Question: I'm using the Facebook PHP integration with CodeIgniter.
I have a problem where I click on the login link, it brings me to the Facebook login, I log in successfully, and when it redirects back to my page, none of the Facebook information has come through. Then if I click the login link again, it immediately logs me in without the need for the Facebook login form. If I were to refresh the page instead of clicking the login link the second time, the Facebook information still wouldn't show.
I feel that it's something to do with the session.
'''
$facebook = $this->facebook;
$user = $facebook->getUser();
'''
is always 0 until I click the login link for the second time.
This is the login flow:
I feel as if it's failing at the phase.
'''
public function fb_login() {
$facebook = $this->facebook;
// Get User ID
$user = $facebook->getUser();
$this->session->set_userdata(array('user' => $user));
var_dump($user);
$profile = null;
$logoutUrl = null;
$loginUrl = null;
try {
$profile = $facebook->api('/me');
$this->session->set_userdata(array('profile' => $profile));
} catch (FacebookApiException $e) {
error_log($e);
$user = null;
}
if ($user) {
$url = $this->uri->uri_string();
$url = str_replace('/', '-', $url);
$logoutUrl = $facebook->getLogoutUrl(array(
'next' => site_url('[omitted]/fb_logout'.'/'.$url)));
$this->session->set_userdata(array('logoutUrl' => $logoutUrl));
} else {
$loginUrl = $facebook->getLoginUrl(array('display' => 'touch'));
$this->session->set_userdata(array('loginUrl' => $loginUrl));
}
$facebook_array = array(
'user' => $user,
'profile' => $profile,
'logoutUrl' => $logoutUrl,
'loginUrl' => $loginUrl
);
return $facebook_array;
}
public function view_events($organiser_type) {
$this->load->helper('form');
$organiser_type = urldecode($organiser_type);
$data['organiser_type'] = $organiser_type;
$data['title'] = $organiser_type.' Events';
$data['events'] = $this->trinity_impulse_model->get_events_by_type(
$organiser_type,
array('event_start_date', 'event_start_time'),
array('asc', 'asc'));
$i = 0;
foreach ($data['events'] as $event) {
$data['events'][$i]['event_start_date'] = format_timestamp_to('dateFromDB', $event['event_start_date']);
$data['events'][$i]['event_end_date'] = format_timestamp_to('dateFromDB', $event['event_end_date']);
$data['events'][$i]['event_start_date'] = humanise_date($data['events'][$i]['event_start_date']);
$data['events'][$i]['event_end_date'] = humanise_date($data['events'][$i]['event_end_date']);
$data['events'][$i]['event_start_time'] = format_timestamp_to('shorttime', $event['event_start_time']);
$data['events'][$i++]['event_end_time'] = format_timestamp_to('shorttime', $event['event_end_time']);
}
$facebook_array = $this->fb_login();
var_dump($this->session->userdata('user'));
// Get session values.
/*$data['user'] = $this->session->userdata('user');
$data['profile'] = $this->session->userdata('profile');
$data['loginUrl'] = $this->session->userdata('loginUrl');
$data['logoutUrl'] = $this->session->userdata('logoutUrl');
*/
$data['user'] = $facebook_array['user'];
$data['profile'] = $facebook_array['profile'];
$data['loginUrl'] = $facebook_array['loginUrl'];
$data['logoutUrl'] = $facebook_array['logoutUrl'];
$this->load->view('[omitted]/view_events', $data);
}
'''
The other pages in my application work as normal. The login displays Facebook data on first attempt. There is nothing different in the other pages. They all use the function in the same manner.
I did to see what was different about the variable on the failed login. I found that the is set when I encounter the problem. If it is not set, it logs in with no problem. I still don't know how to resolve that though. Here is the :
'''
["state":protected]=> string(32) "ac816d6fa8fba908b6bd01f3e7f0ec75"
'''
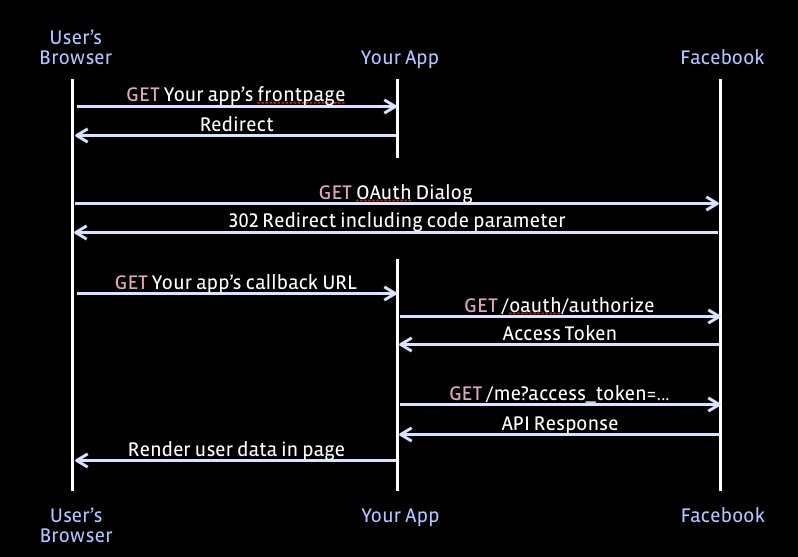
Answer: I have resolved this.
I don't know what the cause of the problem was, but I modified the code and now it works. The offending piece of code was:
'''
try {
$profile = $facebook->api('/me');
} catch (FacebookApiException $e) {
error_log($e);
$user = null;
}
'''
I wrapped an around it so that it was only called if the variable was instantiated. Code is like so:
'''
if ($user) {
try {
$profile = $facebook->api('/me');
} catch (FacebookApiException $e) {
error_log($e);
$user = null;
}
}
'''